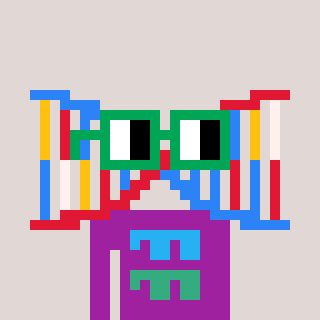
a pixel art character with square green glasses, a dna-shaped head and a magenta-colored body on a warm background